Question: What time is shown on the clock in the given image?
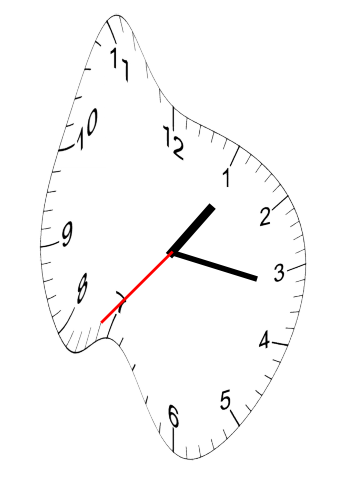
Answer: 01:16:37